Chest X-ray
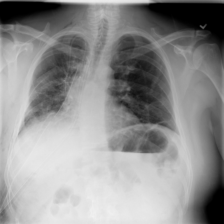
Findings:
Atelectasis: negative
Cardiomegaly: negative
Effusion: negative
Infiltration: negative
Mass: negative
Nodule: negative
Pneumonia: negative
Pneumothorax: negative
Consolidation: negative
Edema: negative
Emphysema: positive
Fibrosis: negative
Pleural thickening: negative
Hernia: negative